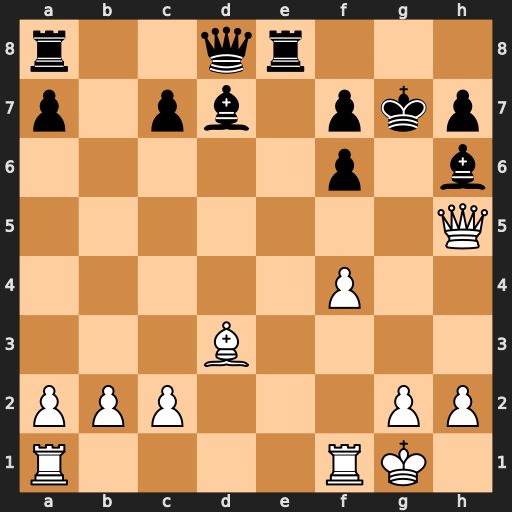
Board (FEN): r2qr3/p1pb1pkp/5p1b/7Q/5P2/3B4/PPP3PP/R4RK1
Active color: w
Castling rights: -
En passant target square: -
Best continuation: Rf3 f5 Rg3+ Kh8 Qxh6